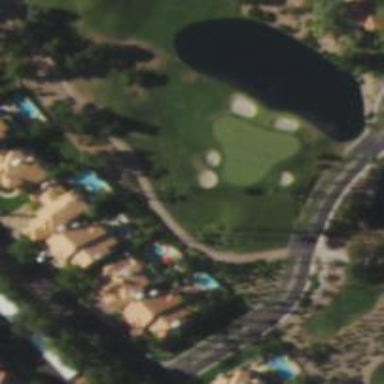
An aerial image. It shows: View of golf hole.